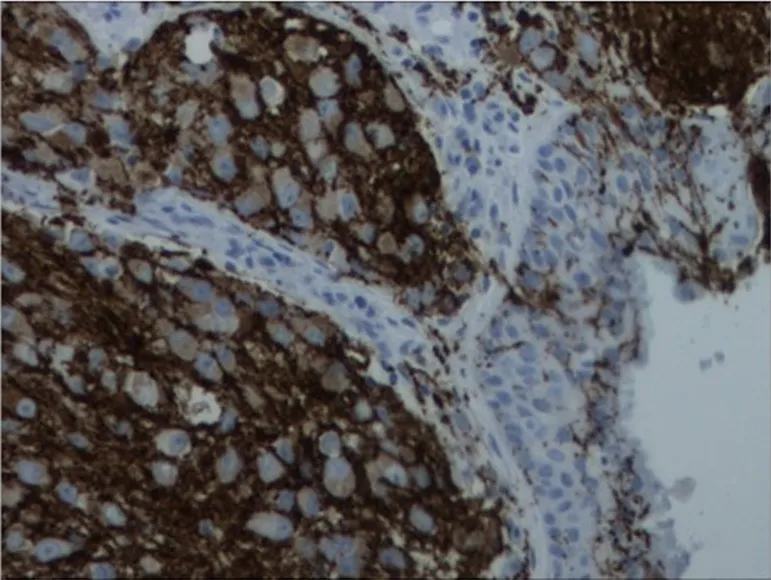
Immunohistochemistry of lesion for synaptophysin (characteristically stains positive in esthesioneuroblastoma).
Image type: pathology (immunostaining)